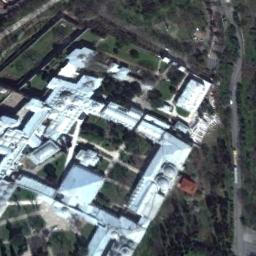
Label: palace